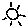
Label: sun